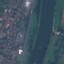
Land use / land cover class: River